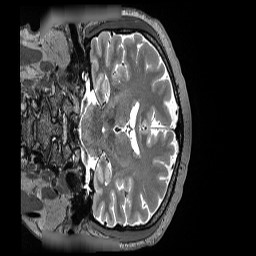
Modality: T2w
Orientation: coronal
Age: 38
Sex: male